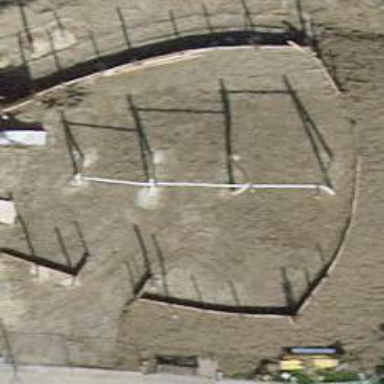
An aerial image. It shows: Playground featuring basket swing.